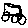
Label: car